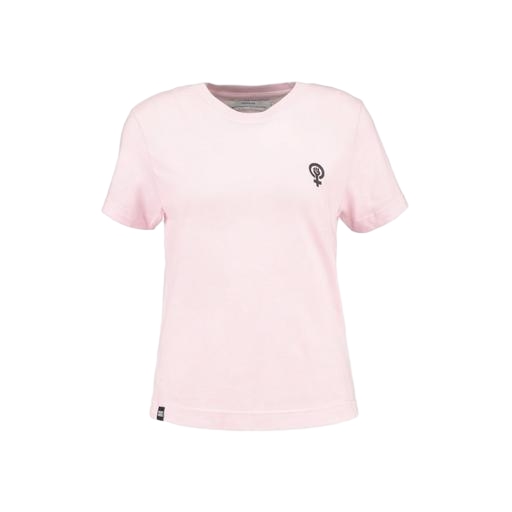
pink women's 4 eva tshirt, pink tee, pink pima logo tee, white background